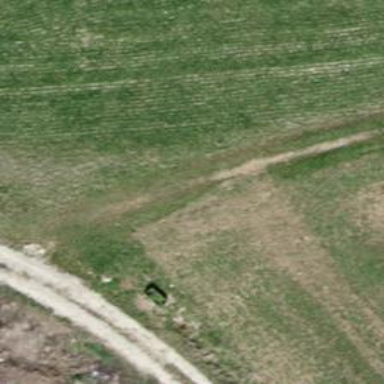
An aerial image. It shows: Grass track with grade5 track type.